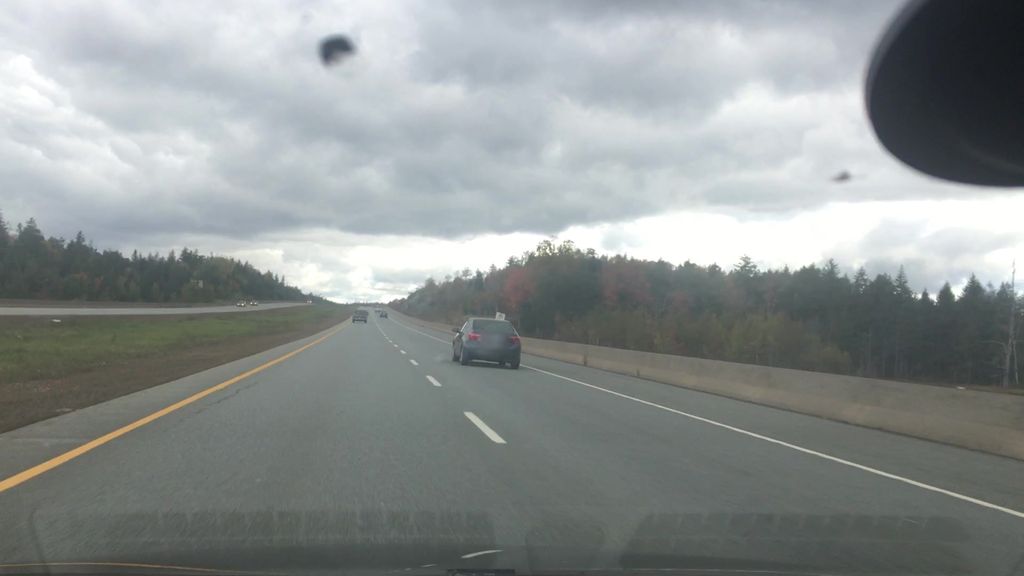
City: halifax